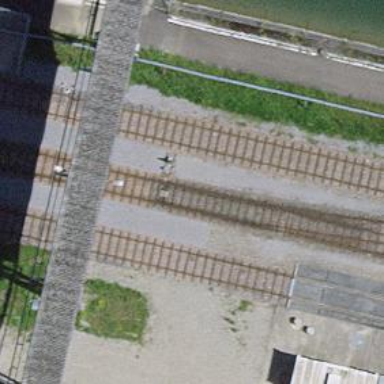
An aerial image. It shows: Railway switch.